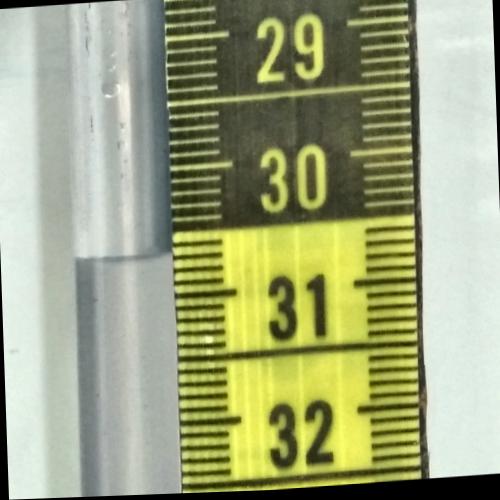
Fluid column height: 30.7 cm